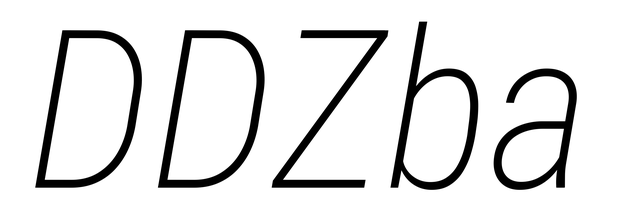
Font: Roboto-Italic_Condensed_ExtraLight_Italic